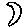
Label: moon